Question: I have set up my gitlab project with two files: one with a batch file which just prints 'hello world' the other file is '.gitlab-ci.yml' file which executes the pipeline.
The code in the batch file is:
'''
ECHO OFF
ECHO 'Hello World'
PAUSE
'''
The gitlab-ci.yml file has the test stage:
'''
test:
stage: test
script:
- echo 'test'
- chmod +x ./hello-world.bat
'''
When I make any changes the pipeline starts and executes successfully, but I am not getting the required output from the batch file. I am missing something here?
The pipeline result looks like this:

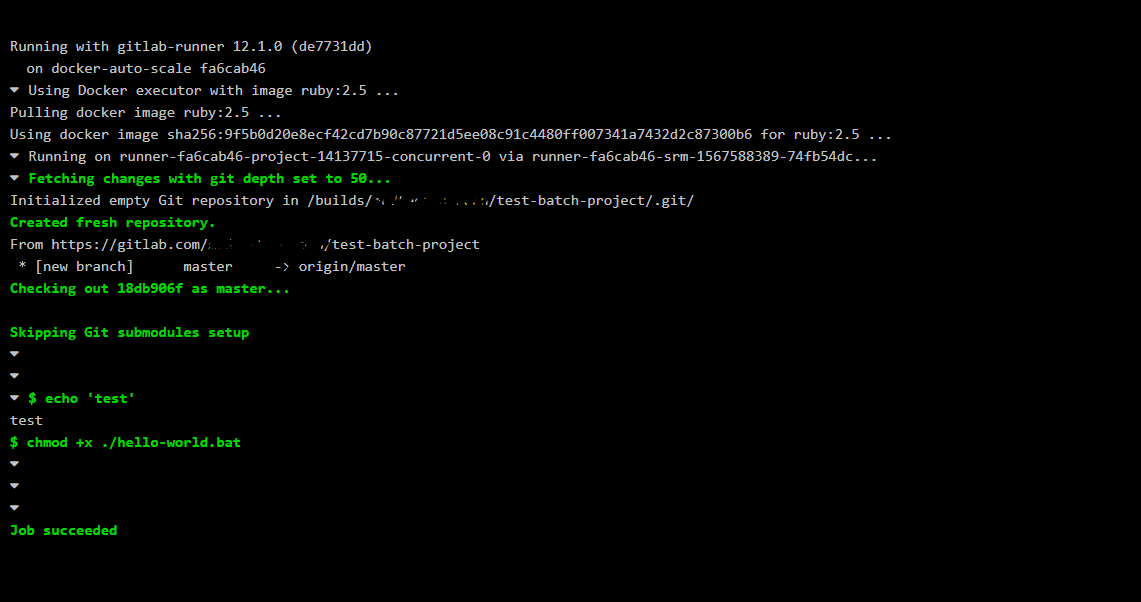
Answer: As I am using the gitlab-ci runner on windows I created a python script and pushed that to the self-hosted github instance. In that python script, I just triggered the .bat script which then runs and shows the output in the project pipeline.
The script looks like this:
'''
import subprocess
subprocess.call([r'C:\hello.bat'])
'''
That is what I wanted.